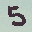
Label: 5